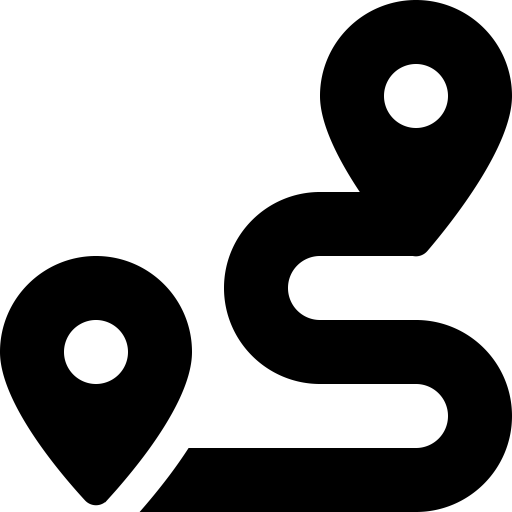
Tags: icon, FontAwesome, fa-icon, solid, route